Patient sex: M
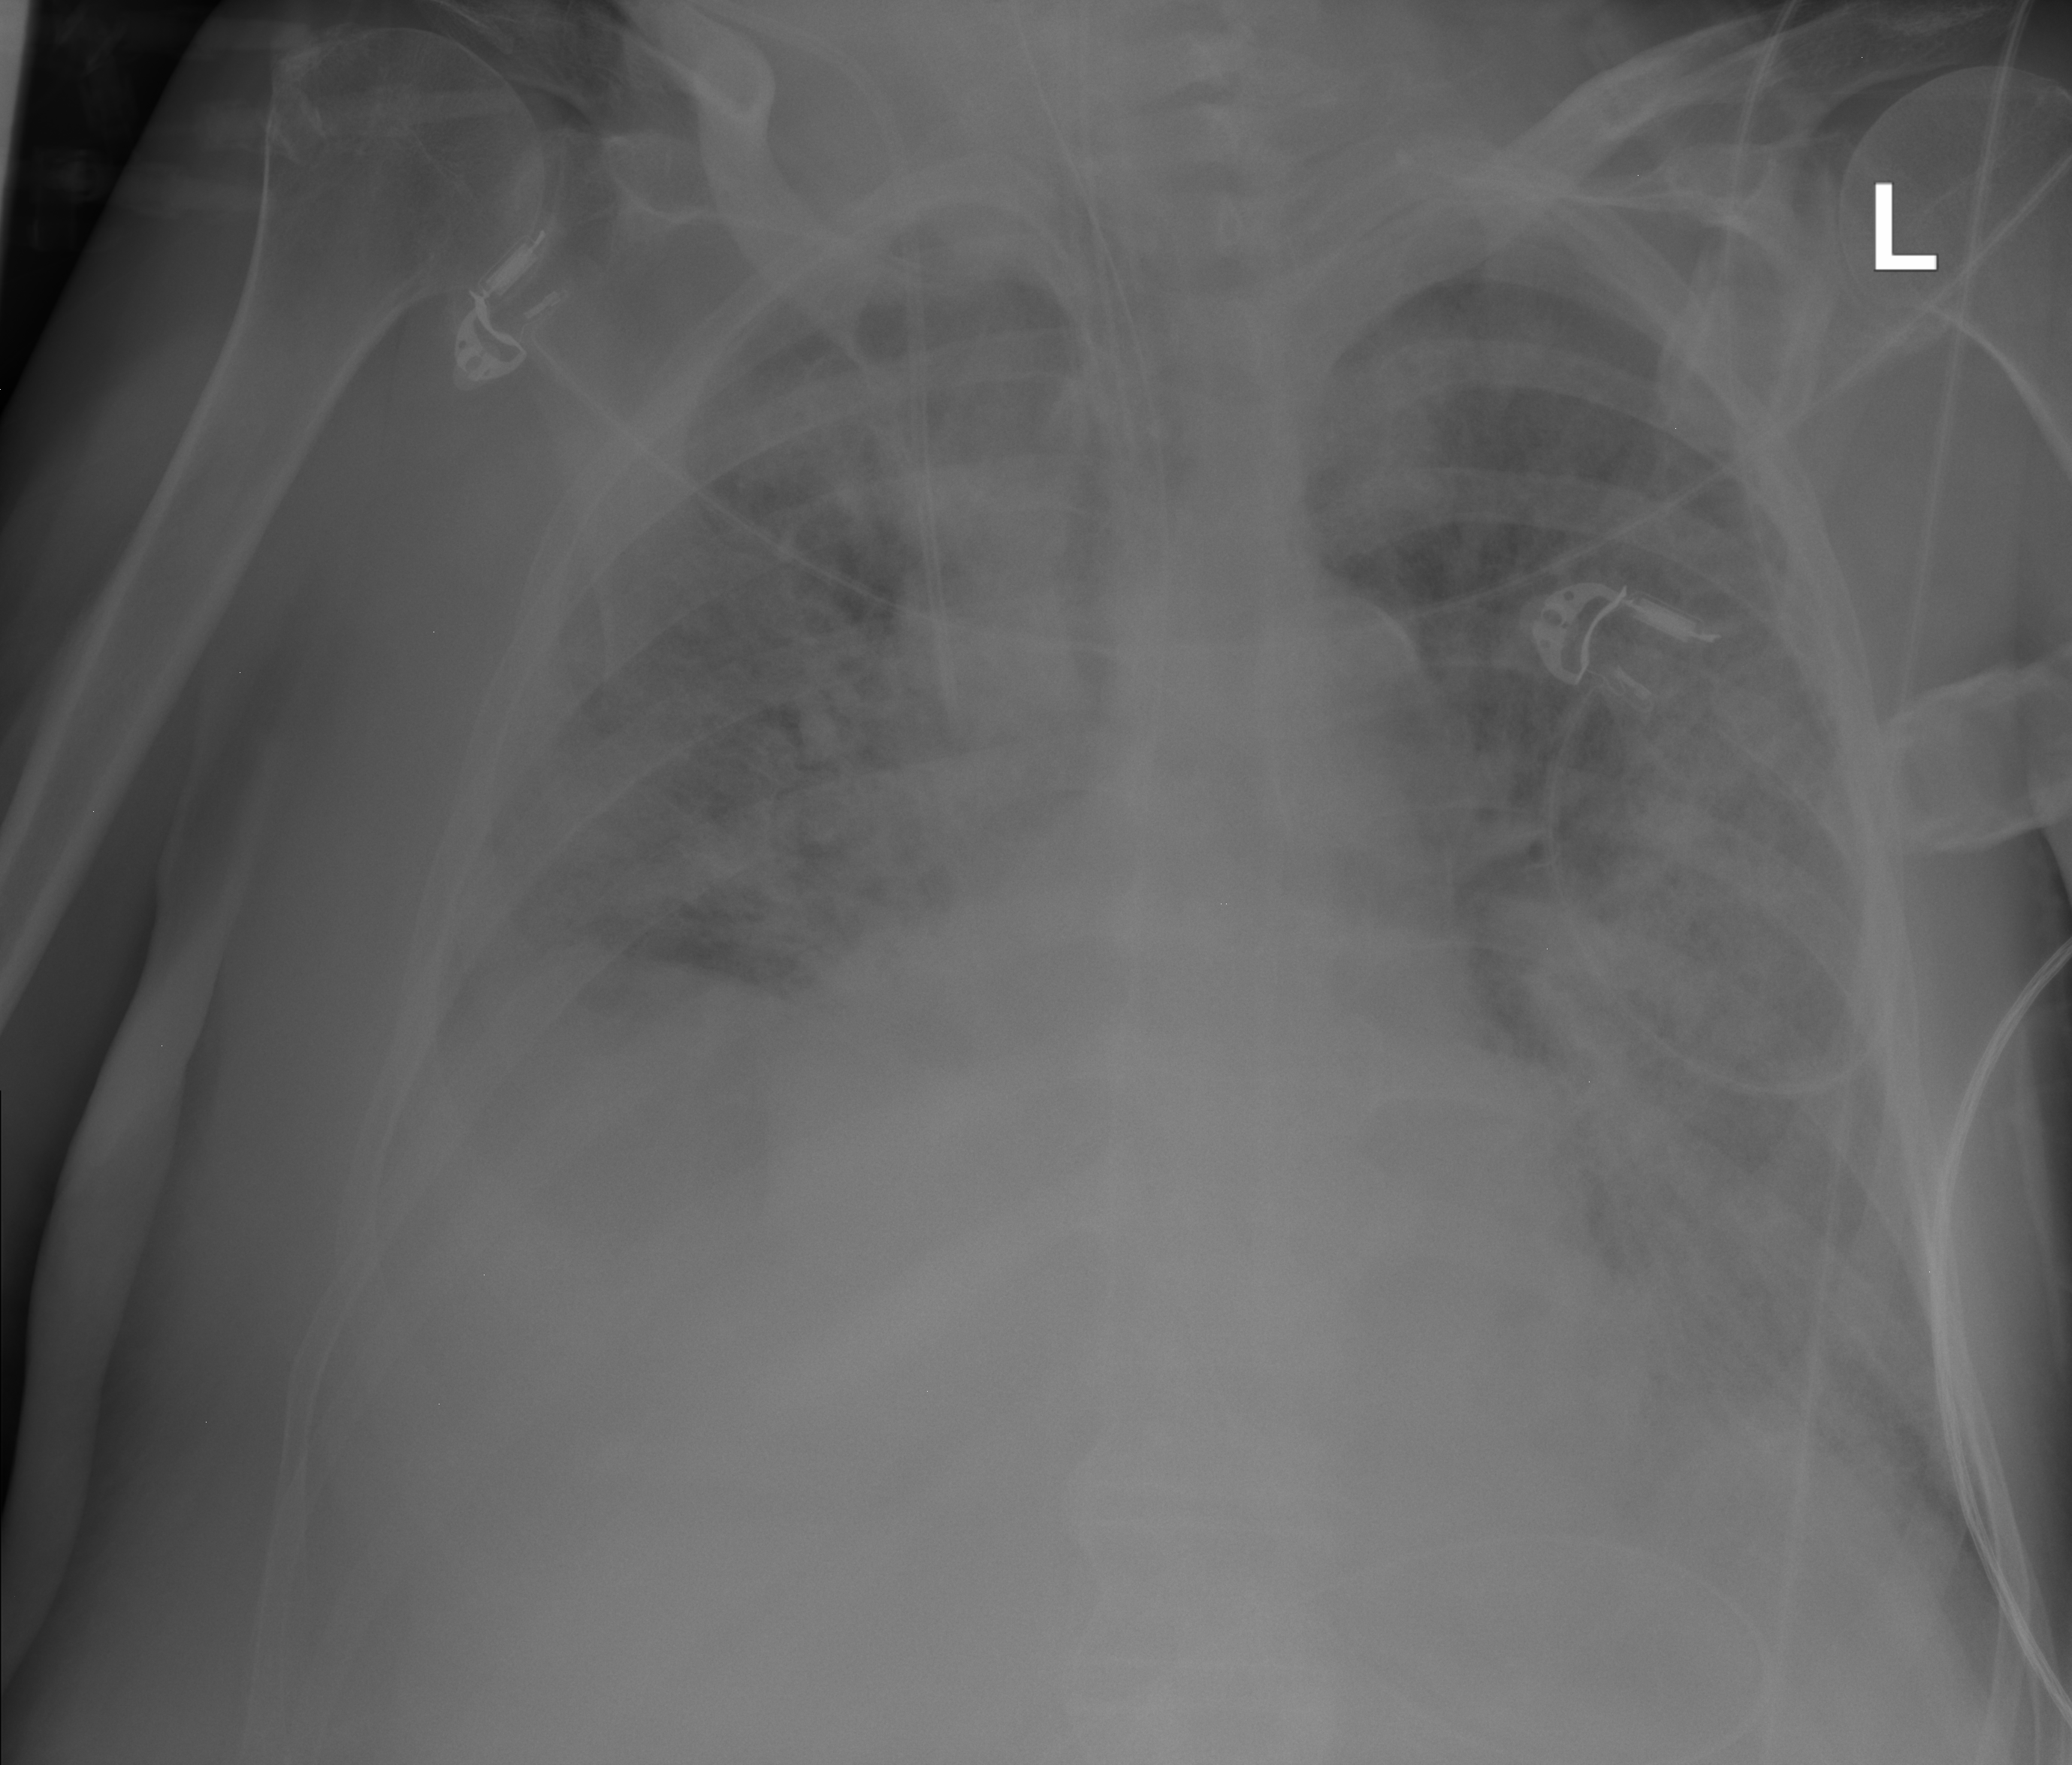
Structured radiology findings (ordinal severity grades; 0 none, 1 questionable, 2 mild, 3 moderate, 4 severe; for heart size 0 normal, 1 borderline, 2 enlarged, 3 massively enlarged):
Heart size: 2
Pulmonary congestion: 2
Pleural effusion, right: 0
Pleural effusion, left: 0
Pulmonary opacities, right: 3
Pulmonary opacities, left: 3
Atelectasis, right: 2
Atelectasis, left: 3